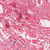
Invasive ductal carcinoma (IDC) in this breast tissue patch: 0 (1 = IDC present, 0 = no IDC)